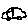
Label: car